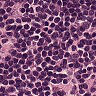
Metastatic tissue present: no